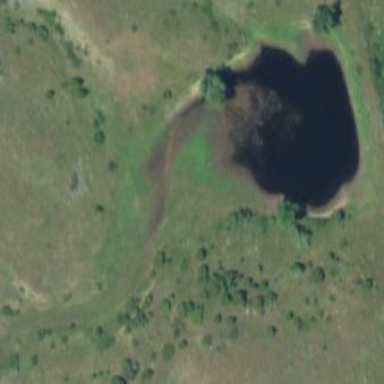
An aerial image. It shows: Reservoir area.